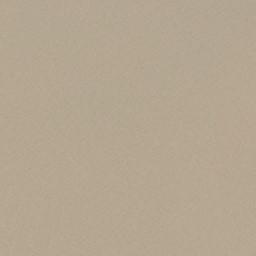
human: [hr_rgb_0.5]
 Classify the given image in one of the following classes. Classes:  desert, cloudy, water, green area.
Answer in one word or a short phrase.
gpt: desert